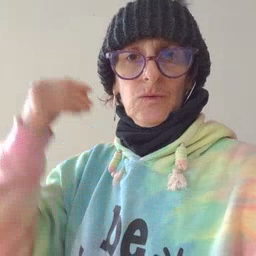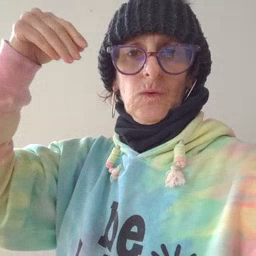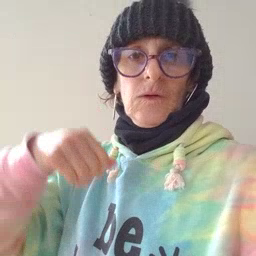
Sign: store